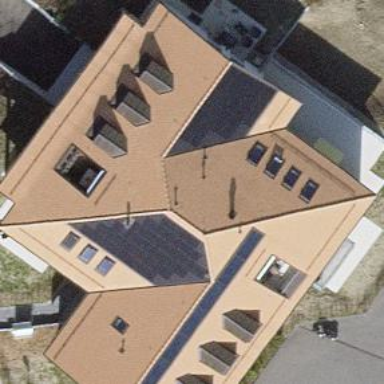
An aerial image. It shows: Terrace building with gabled roof.